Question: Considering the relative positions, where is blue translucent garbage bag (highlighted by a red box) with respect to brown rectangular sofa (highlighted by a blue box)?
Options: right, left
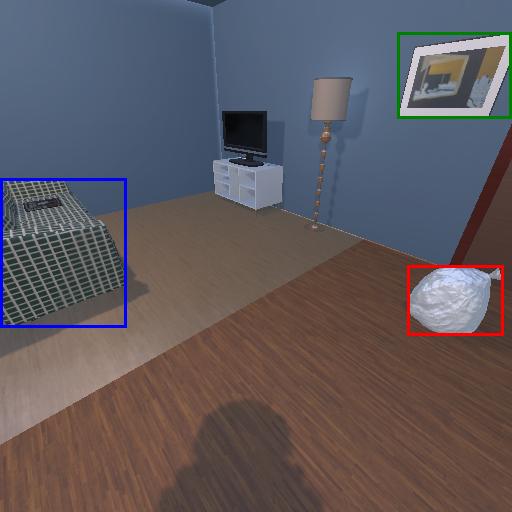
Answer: right